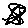
Label: star